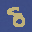
Label: 8